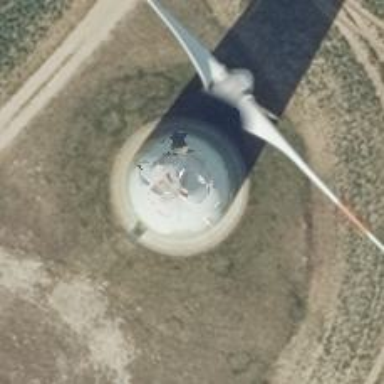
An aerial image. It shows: Wind generator powered by horizontal axis wind turbine.